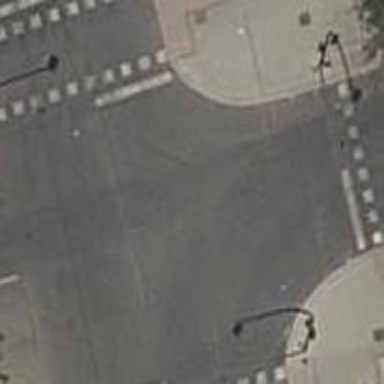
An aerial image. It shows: Road with traffic signals.